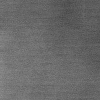
Atmospheric dust classification: dusty